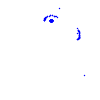
Particle: proton